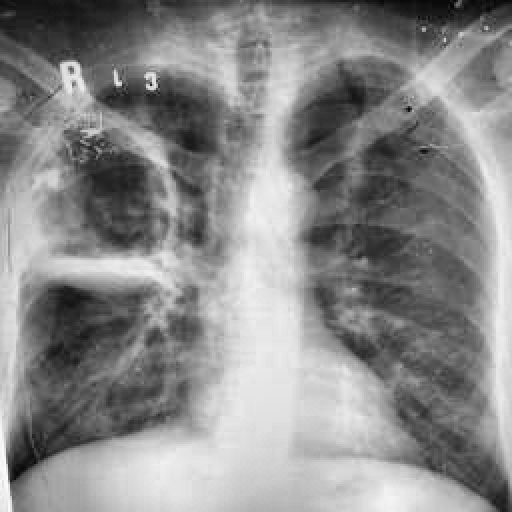
Finding: TUBERCULOSIS